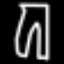
Label: pants